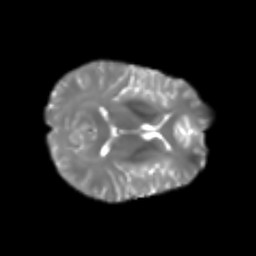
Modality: T2w
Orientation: axial
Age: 29
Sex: male
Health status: healthy